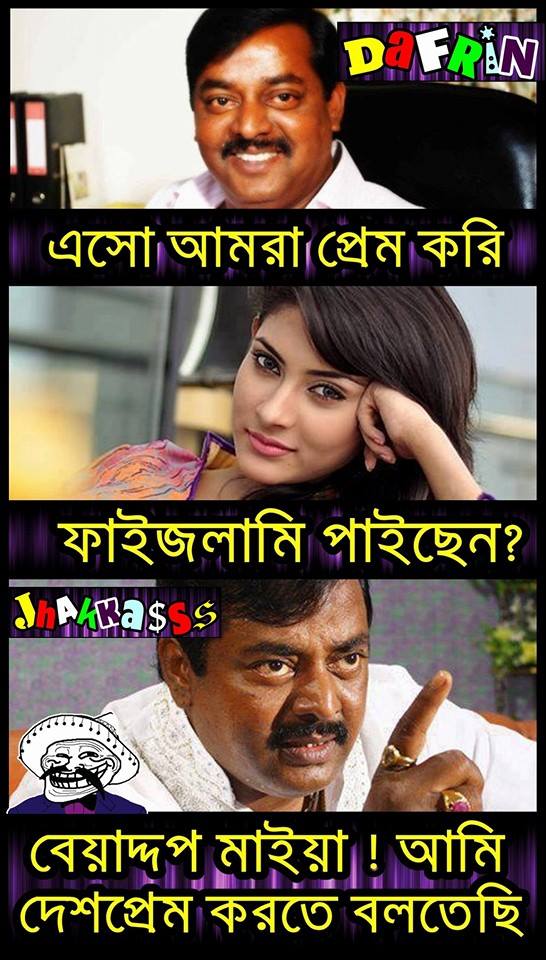
Caption: এসো আমরা প্রেম করি ফাইজলামি পাইছেন? বেয়াদ্দপ মাইয়া! আমি দেশপ্রেম করতে বলতেছি
Label: non-hate